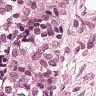
Metastatic tissue present: yes